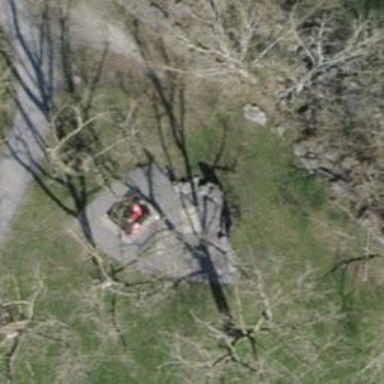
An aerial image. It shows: Picnic site popular for tourists.